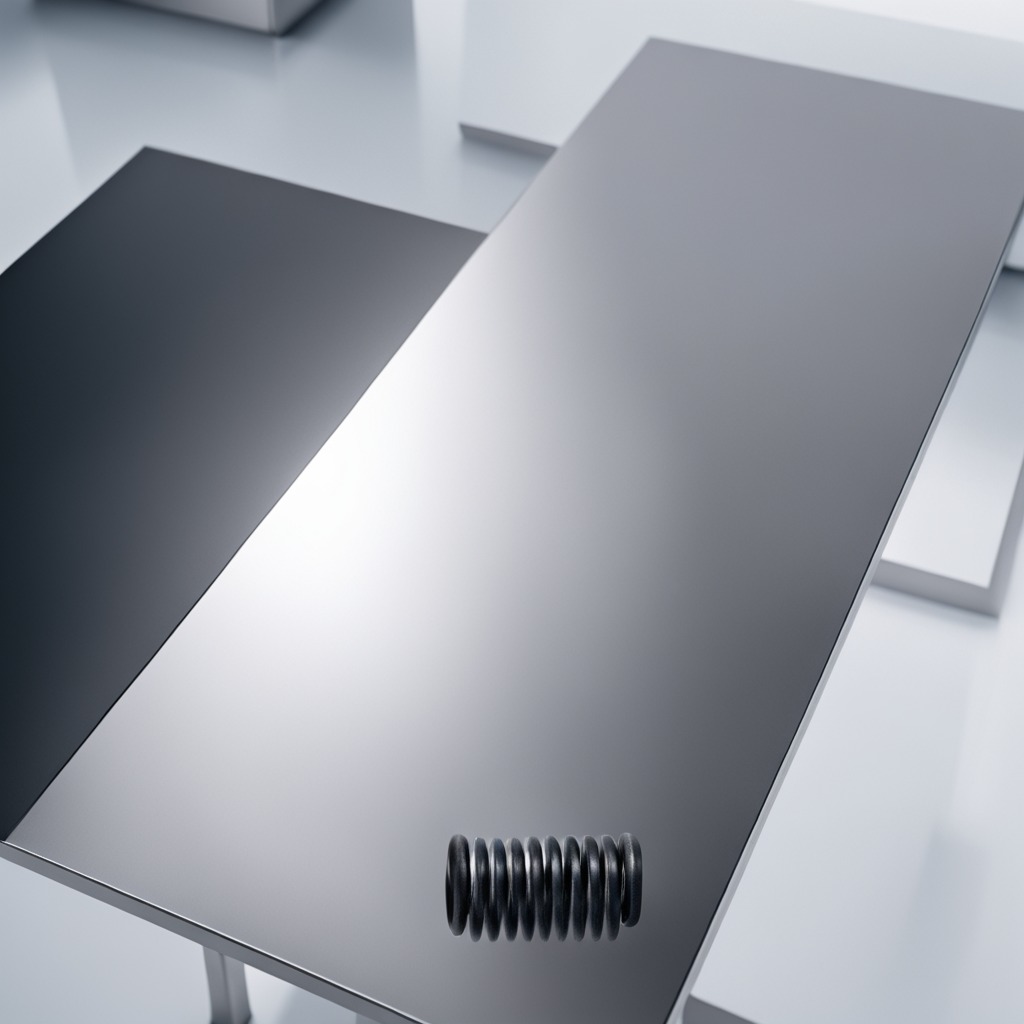
A coiled metal spring is lying on the stainless steel table.